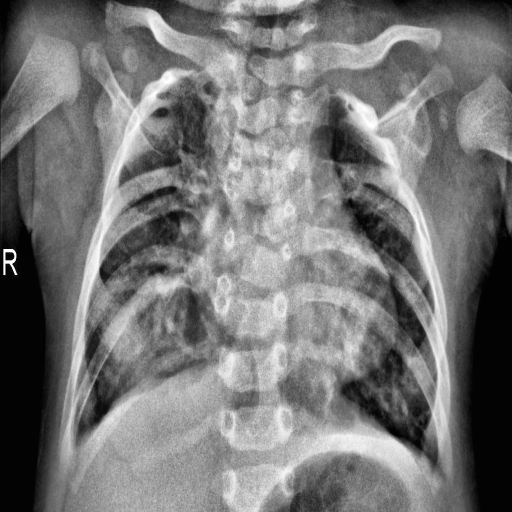
Finding: PNEUMONIA